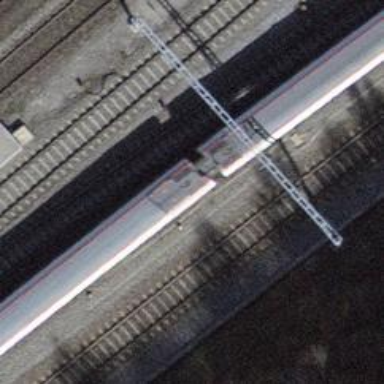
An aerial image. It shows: Railway switch.